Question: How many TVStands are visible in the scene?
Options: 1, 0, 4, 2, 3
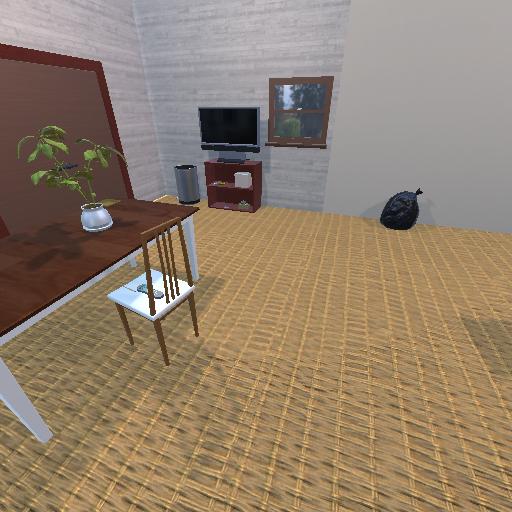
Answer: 1